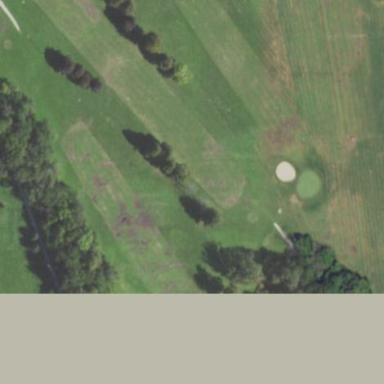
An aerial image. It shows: Well-maintained grassy golf fairway for the sport of golf.